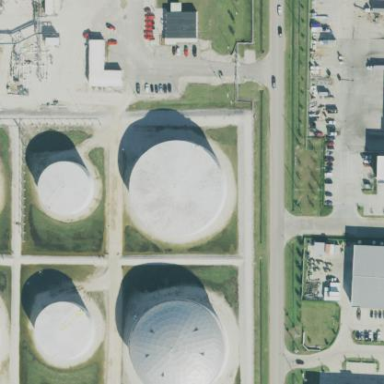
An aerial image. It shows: Storage tank building.